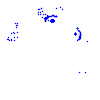
Particle: electron